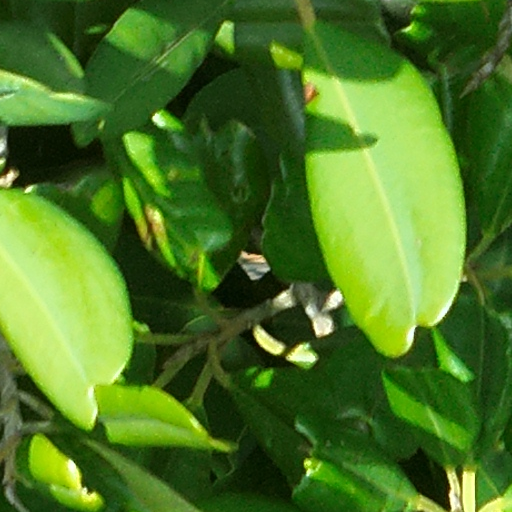
Species: Calophyllum longifolium
GBIF accepted scientific name: Calophyllum longifolium
Crown area (m\u00b2): 187.638